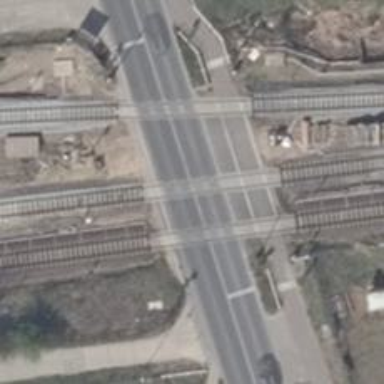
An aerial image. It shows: Level crossing with lights and saltire.